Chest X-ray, PA view. Patient: 63 years old, sex F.
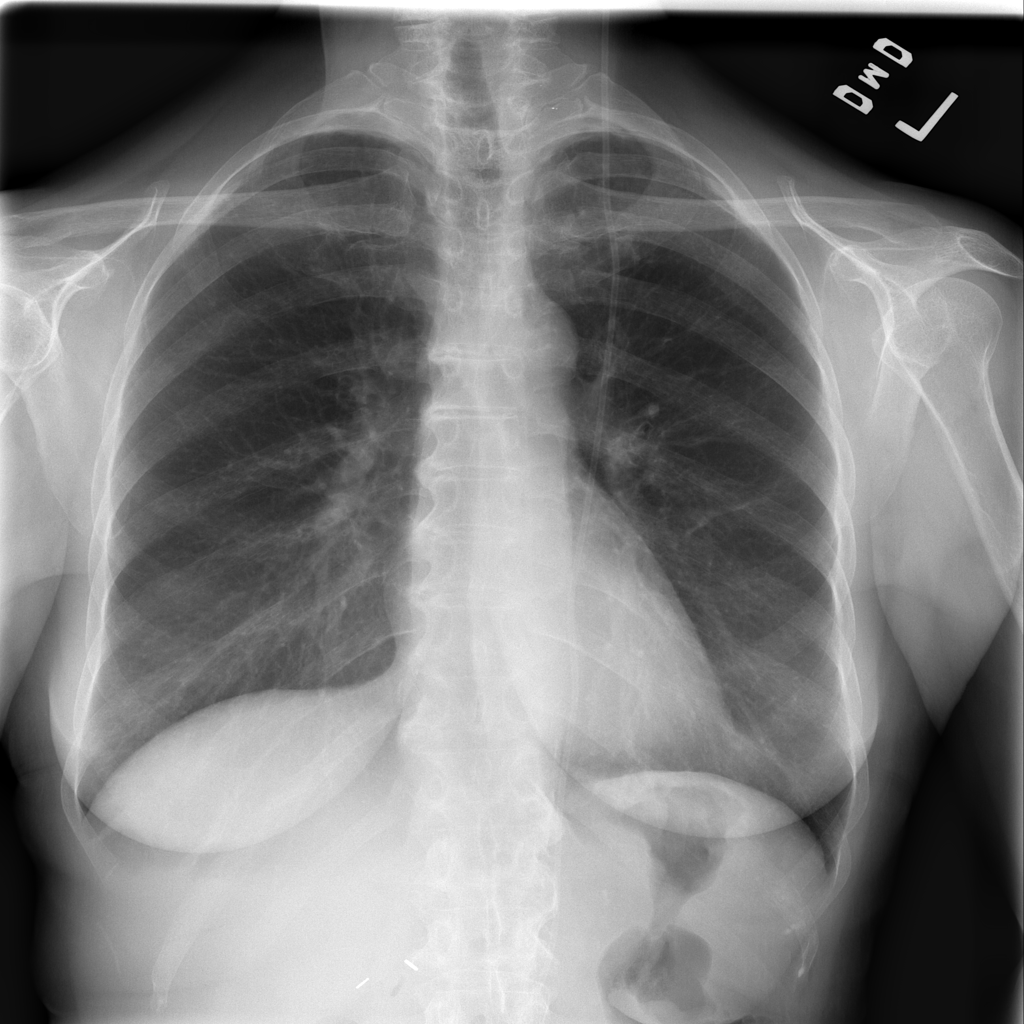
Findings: No Finding